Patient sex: F
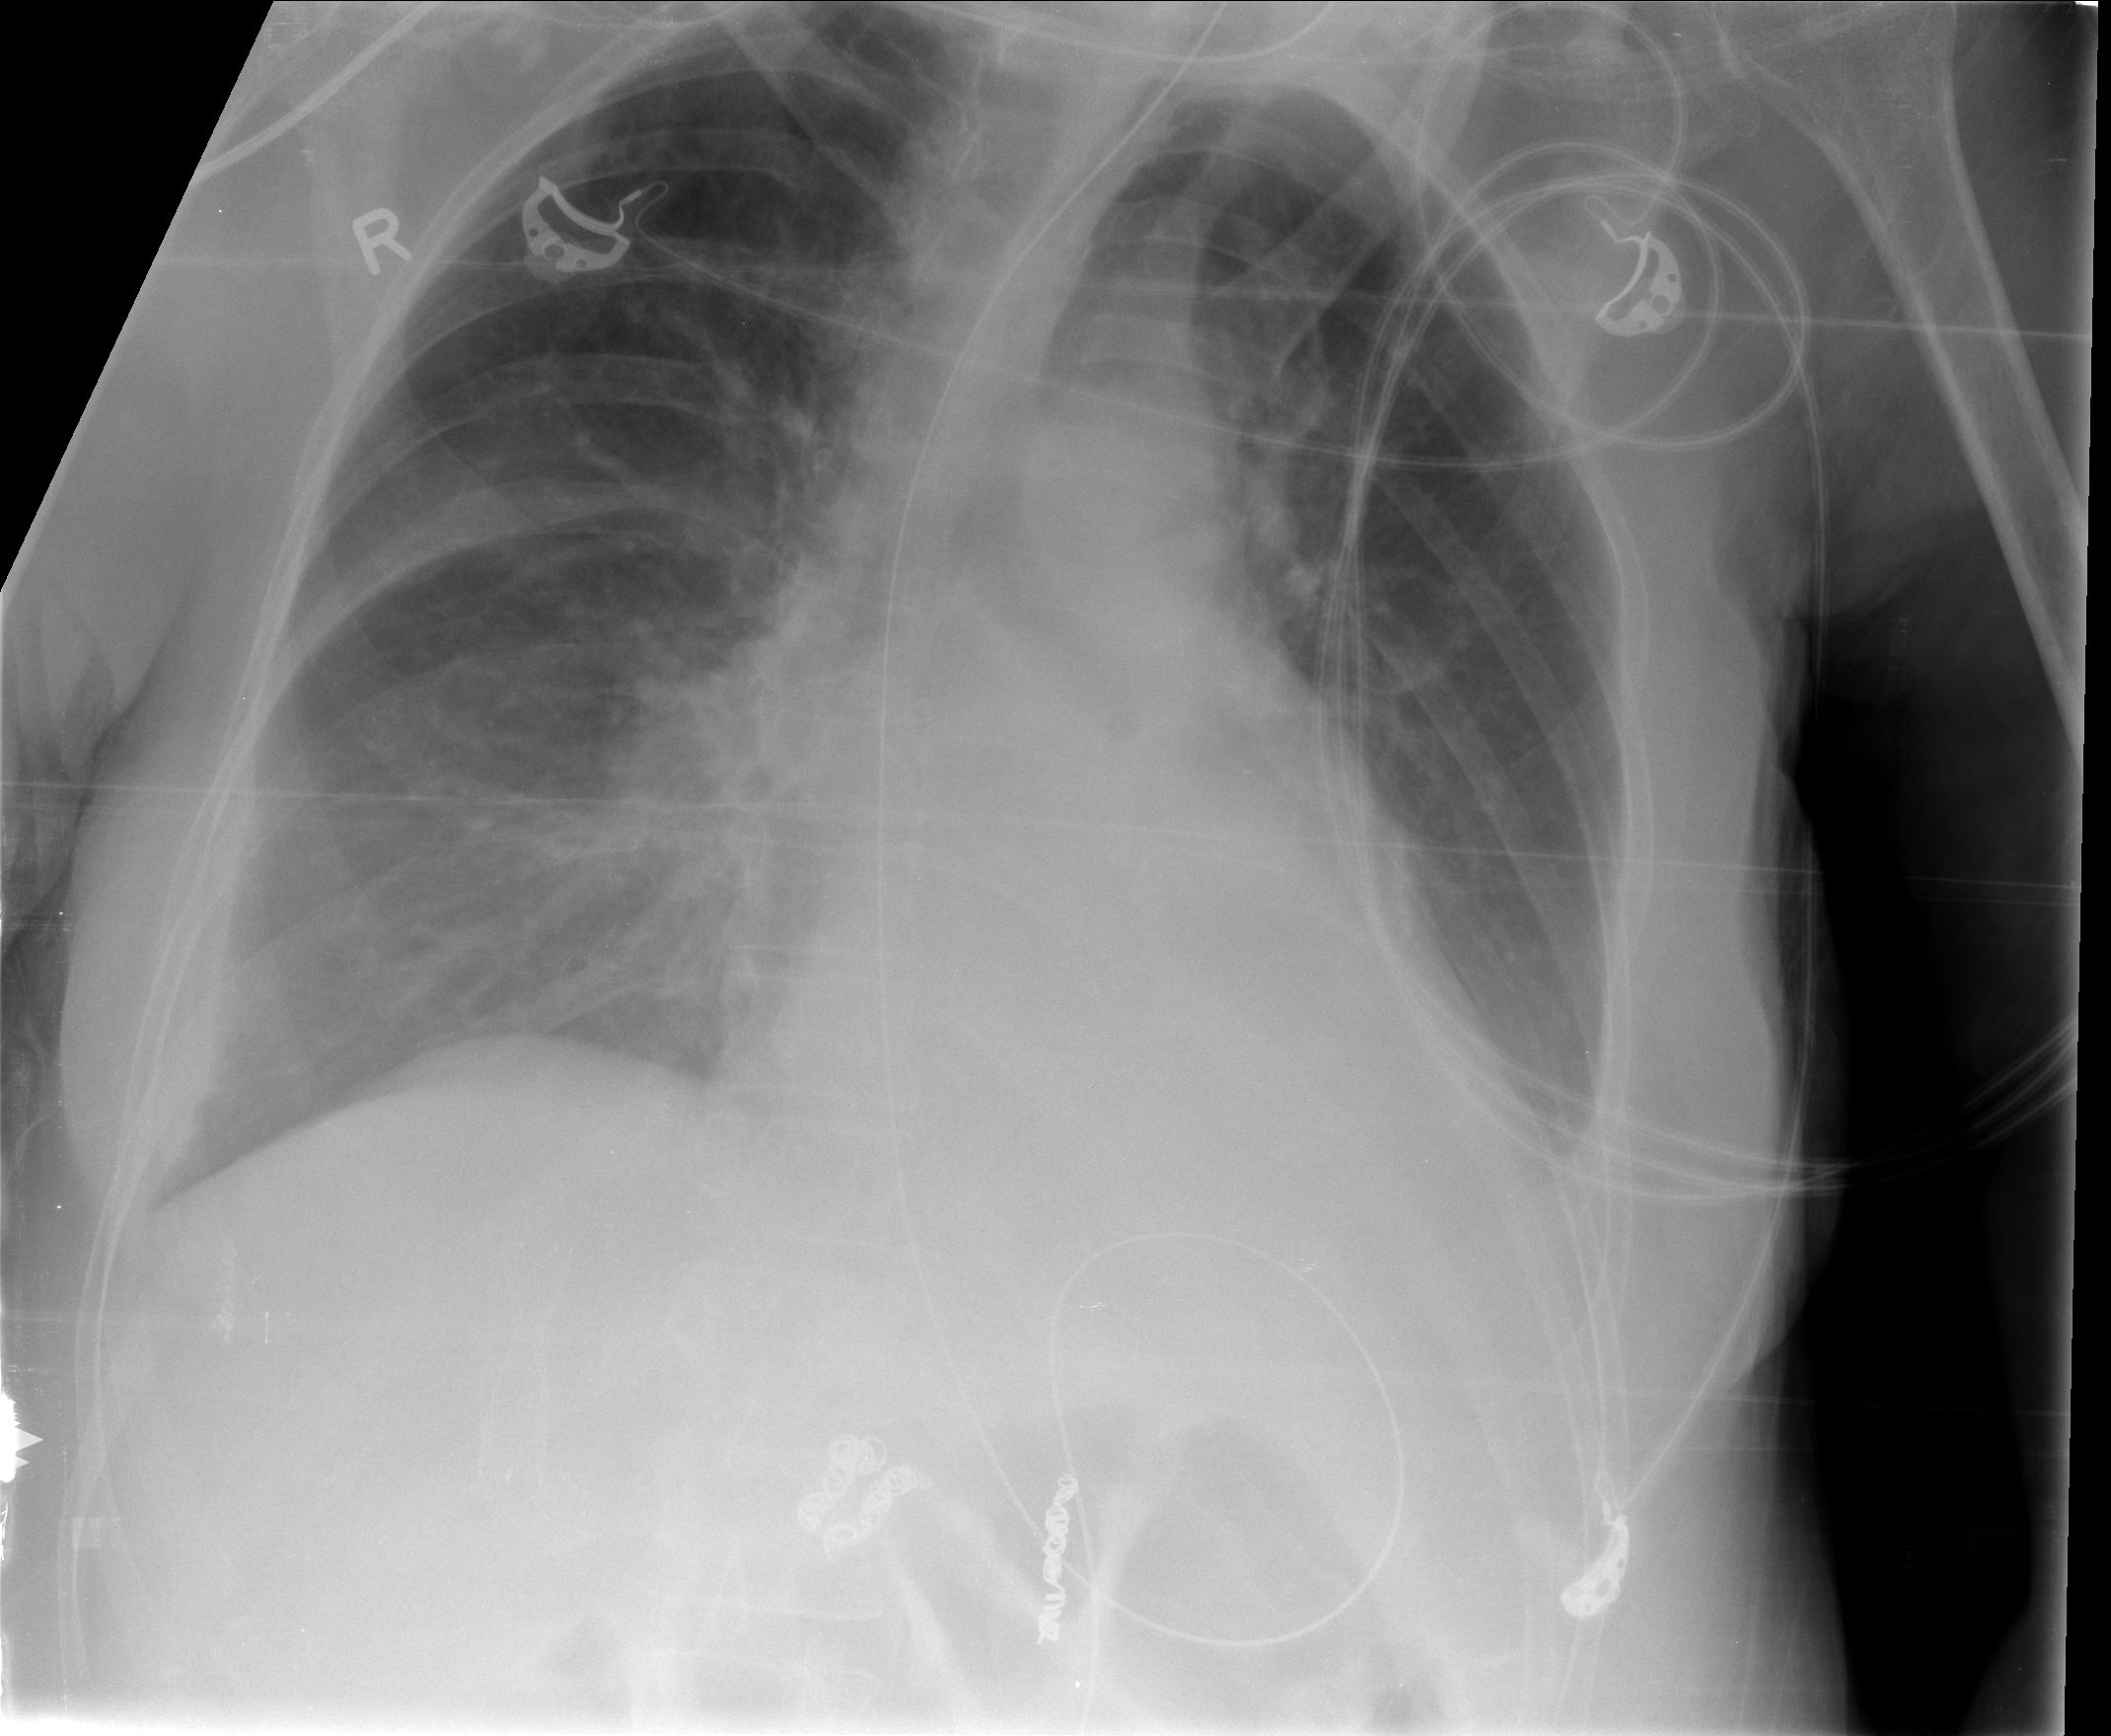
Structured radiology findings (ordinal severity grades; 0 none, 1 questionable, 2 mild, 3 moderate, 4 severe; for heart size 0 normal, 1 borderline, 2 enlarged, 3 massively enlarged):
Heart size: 2
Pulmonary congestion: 0
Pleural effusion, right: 0
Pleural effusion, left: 1
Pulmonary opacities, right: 0
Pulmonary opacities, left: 0
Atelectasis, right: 0
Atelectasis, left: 0